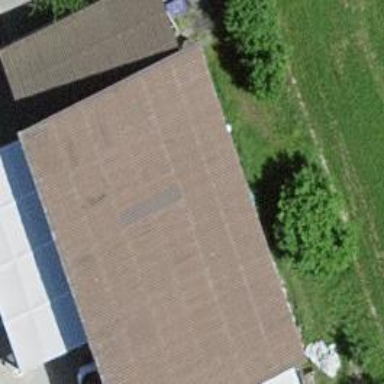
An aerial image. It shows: Rural barn.